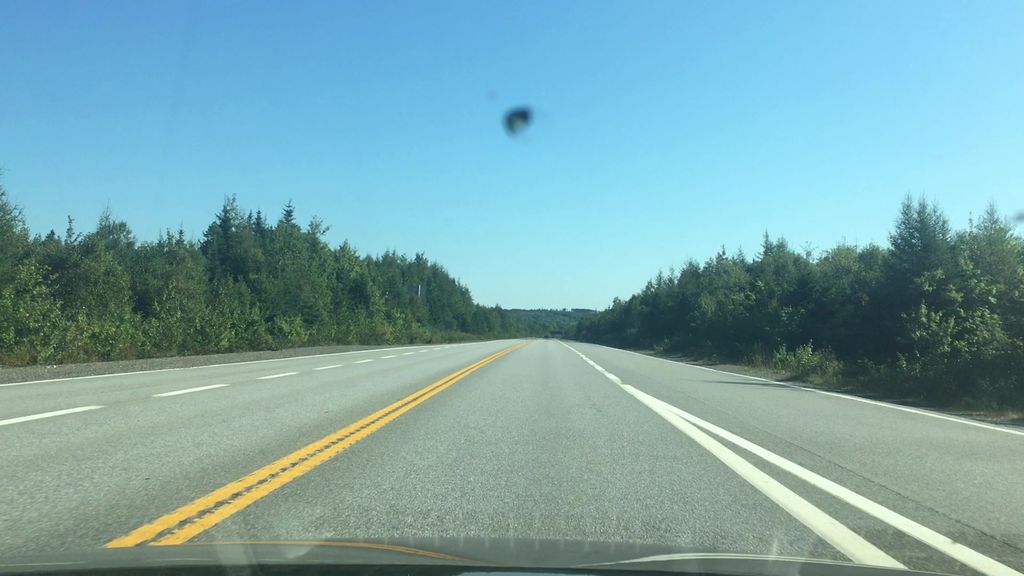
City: halifax